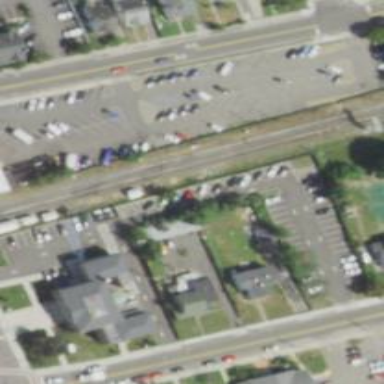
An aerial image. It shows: Railway siding with rails.